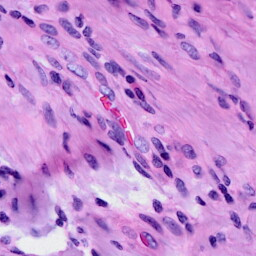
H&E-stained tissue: Cervix